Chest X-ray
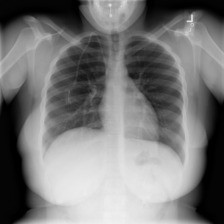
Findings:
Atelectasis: negative
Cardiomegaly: negative
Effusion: negative
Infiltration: negative
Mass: negative
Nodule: negative
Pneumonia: negative
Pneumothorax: negative
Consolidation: negative
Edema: negative
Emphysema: negative
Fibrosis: negative
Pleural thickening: negative
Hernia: negative